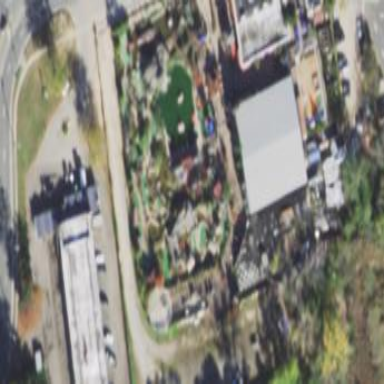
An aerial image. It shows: Miniature golf course.